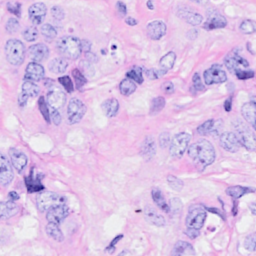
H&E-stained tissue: Breast